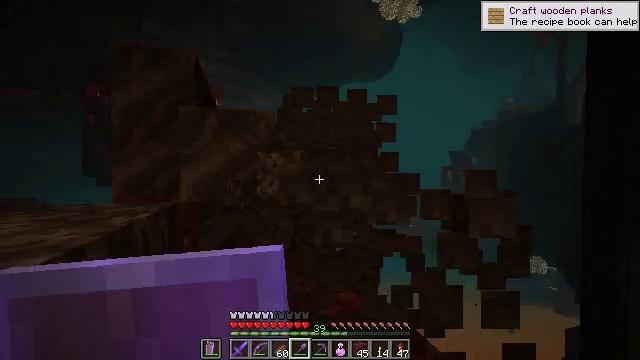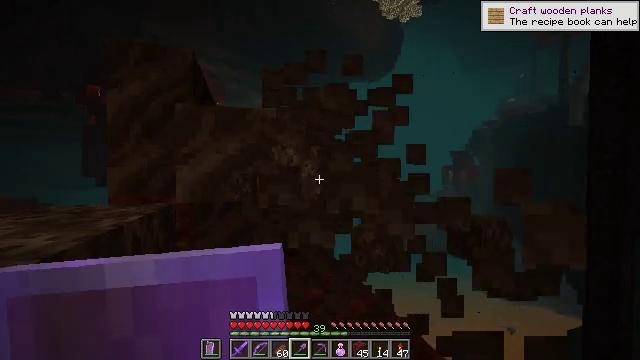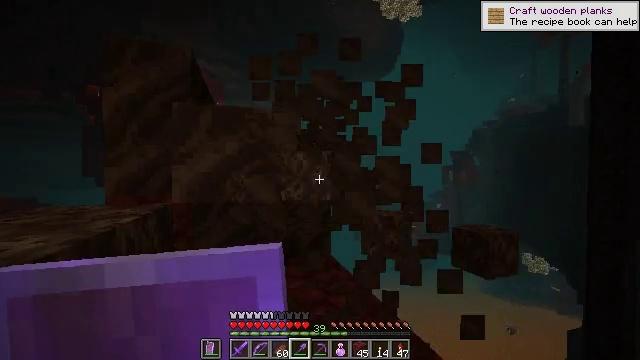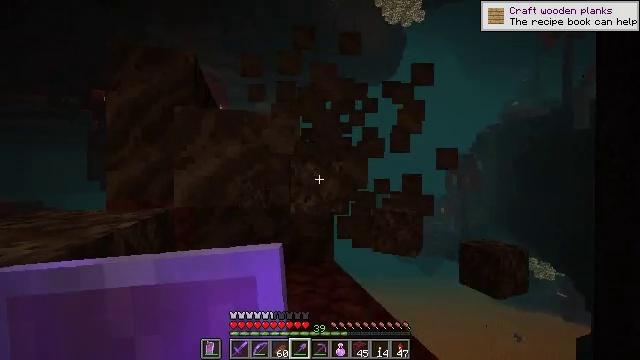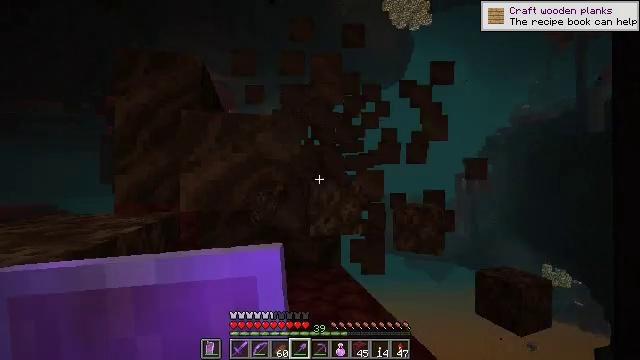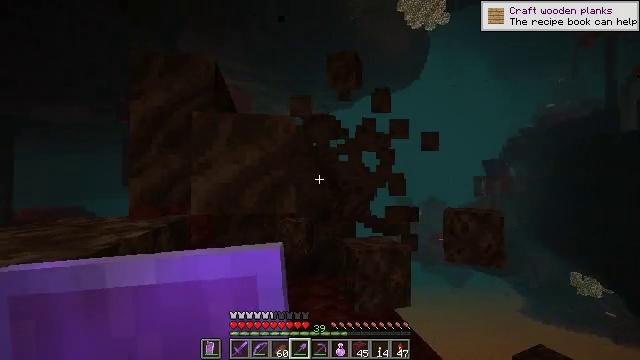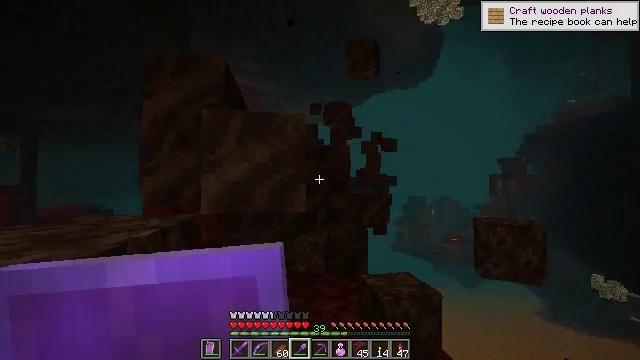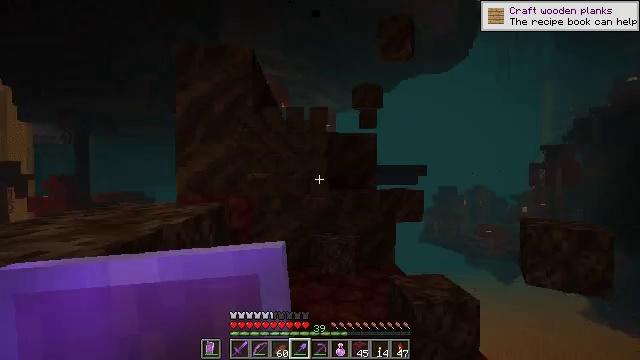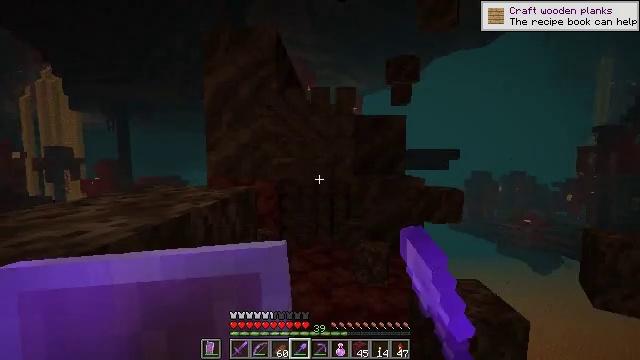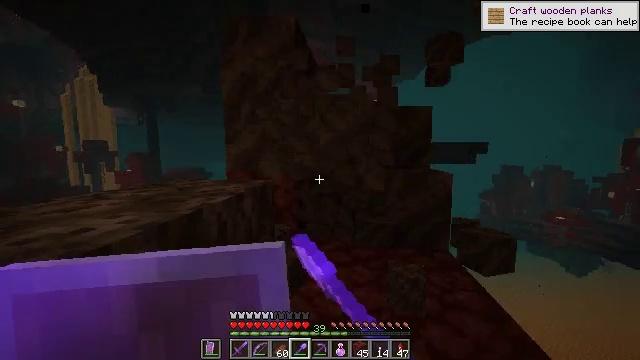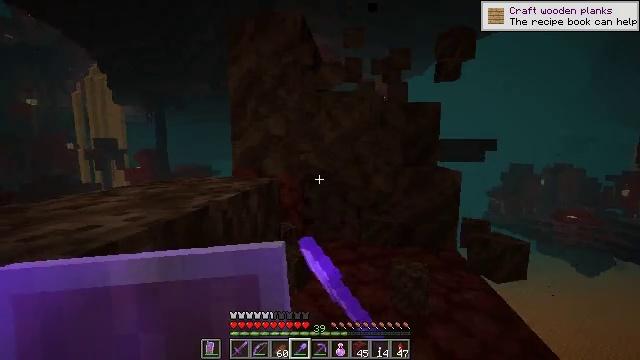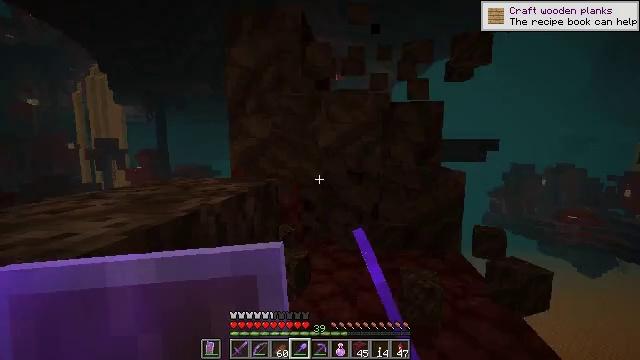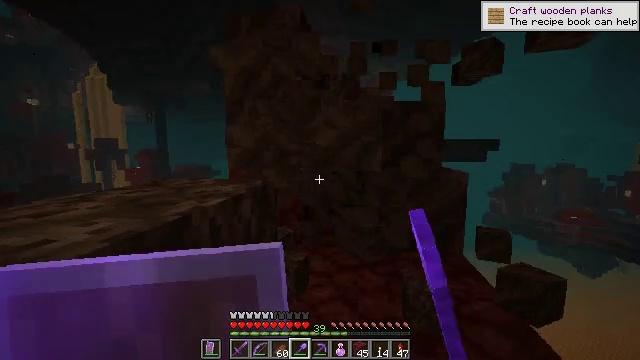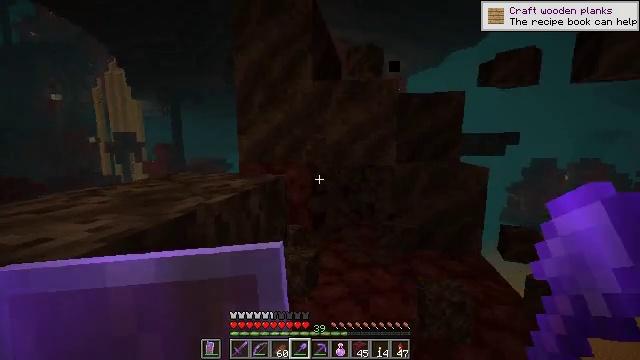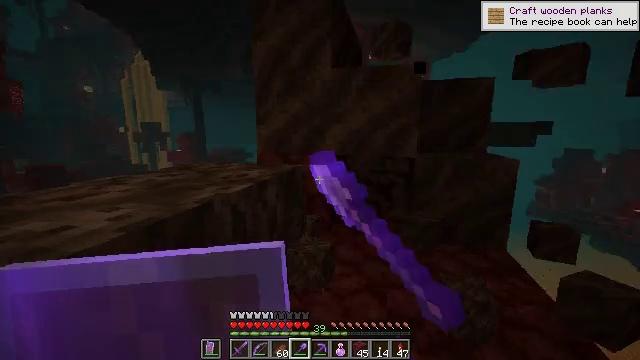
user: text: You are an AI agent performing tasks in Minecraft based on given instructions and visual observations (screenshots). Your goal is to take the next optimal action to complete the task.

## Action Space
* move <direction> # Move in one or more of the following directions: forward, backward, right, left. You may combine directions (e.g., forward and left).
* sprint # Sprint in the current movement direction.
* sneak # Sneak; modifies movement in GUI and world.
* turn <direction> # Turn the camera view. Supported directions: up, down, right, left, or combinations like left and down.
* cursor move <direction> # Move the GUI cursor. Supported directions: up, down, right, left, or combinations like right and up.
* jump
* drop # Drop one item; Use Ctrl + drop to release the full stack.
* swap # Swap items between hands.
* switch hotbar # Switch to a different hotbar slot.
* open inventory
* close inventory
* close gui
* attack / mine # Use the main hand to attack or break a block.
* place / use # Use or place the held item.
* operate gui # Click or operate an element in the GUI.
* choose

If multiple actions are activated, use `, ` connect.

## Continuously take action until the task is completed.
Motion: motion action
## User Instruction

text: Collect soul soil from the ground.
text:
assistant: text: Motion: move forward, sneak, attack / mine
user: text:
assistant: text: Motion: move forward, sneak, attack / mine
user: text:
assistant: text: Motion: move forward, sneak, attack / mine
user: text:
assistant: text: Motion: move forward, sneak, turn left, attack / mine
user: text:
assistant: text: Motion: move forward, sneak, turn left, attack / mine
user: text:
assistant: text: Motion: move forward, sneak, turn left, attack / mine
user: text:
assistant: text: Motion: move forward, sneak, turn left and down, attack / mine
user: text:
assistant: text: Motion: move forward, sneak, turn left and down, attack / mine
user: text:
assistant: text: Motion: move forward, sneak, turn left and down, attack / mine
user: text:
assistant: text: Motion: move forward, sneak, turn left, attack / mine
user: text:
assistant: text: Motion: move forward, sneak, attack / mine
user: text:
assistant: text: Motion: move forward, sneak, attack / mine
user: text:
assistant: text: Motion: move forward, sneak, turn left and down, attack / mine
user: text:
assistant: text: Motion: move forward, sneak, turn left and down, attack / mine
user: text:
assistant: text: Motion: sneak, attack / mine